Question: Using Excel VBA I can retrieve the email body and subject from Inbox.
'''
Set ObjO = CreateObject("Outlook.Application")
Set olNs = ObjO.GetNamespace("MAPI")
Set objFolder = olNs.GetDefaultFolder(6)
For Each item1 In objFolder.Items
Dim sa, bc
bc = item1.ReceivedTime
sa = Format(item1.ReceivedTime, "dd-MM-yyyy")
If item1.UnRead And item1.SenderEmailAddress = "harshahowrang@gmail.com" And sa = spa Then
'''
Here Defaultfolder(6) is for Inbox.
All mails come into CRM folder so I need to change the folder path.
I tried other numbers which are not working and don't point to CRM folder in Outlook mailbox.
How do I point to CRM folder?

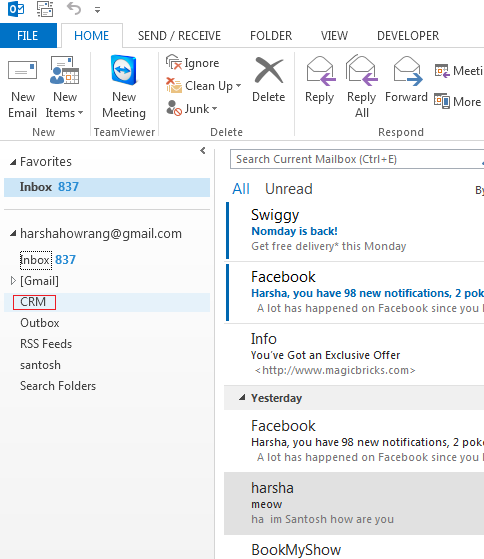
Answer: '''
Set objfolder = olNs.GetDefaultFolder(olFolderInbox) _
.Parent.Folders("CRM")
'''
Full Example
'''
Option Explicit
Private Sub Example()
Dim ObjO As Object
Set ObjO = CreateObject("Outlook.Application")
Dim olNs As Object
Set olNs = ObjO.GetNamespace("MAPI")
Dim objfolder As Object
Set objfolder = olNs.GetDefaultFolder(olFolderInbox) _
.Parent.Folders("CRM")
objfolder.Display
End Sub
'''